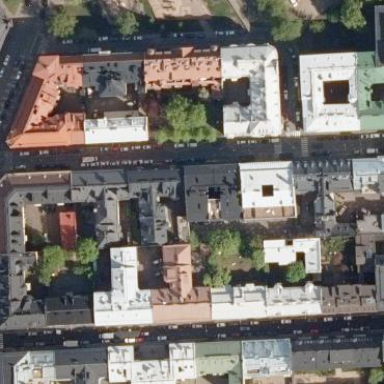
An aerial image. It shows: Residential area situated within city block.